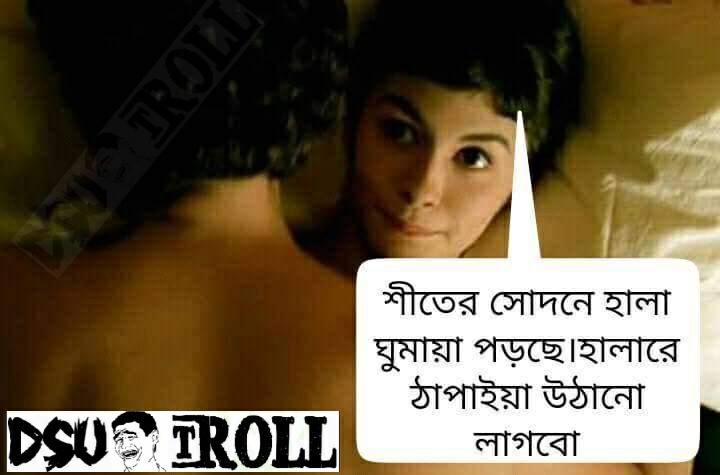
Caption:  শীতের সোদনে হালা ঘুমায়া পড়ছে । হালারে ঠাপাইয়া উঠানো লাগবো
Label: hate